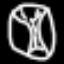
Label: hourglass